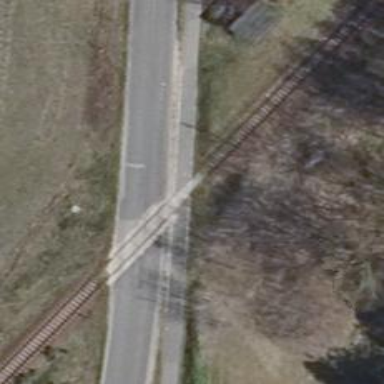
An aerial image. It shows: Level crossing along the railway.